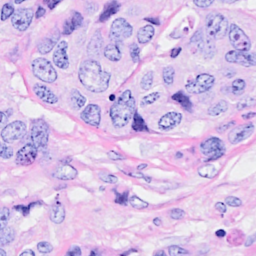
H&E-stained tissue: Breast